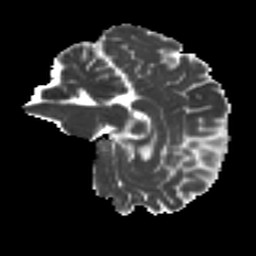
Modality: MD
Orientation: sagittal
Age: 36
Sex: male
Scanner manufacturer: ge
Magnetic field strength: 3 T
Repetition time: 7.8 s
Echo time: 0.0606 s